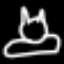
Label: frog